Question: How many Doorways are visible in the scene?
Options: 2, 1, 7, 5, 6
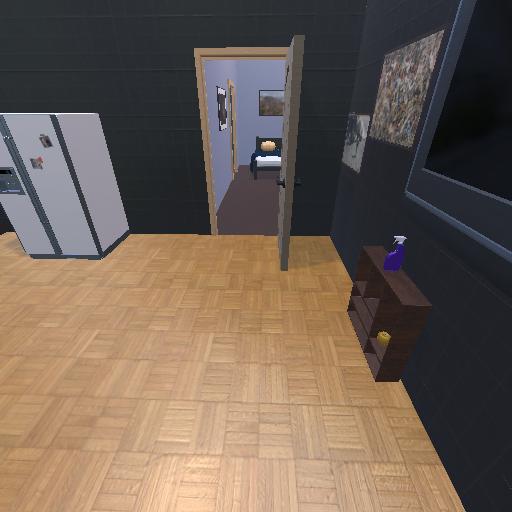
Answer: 2